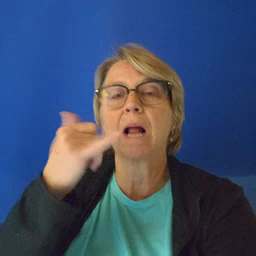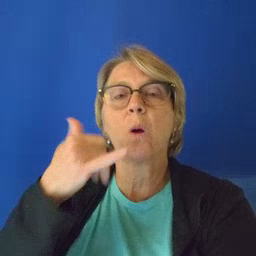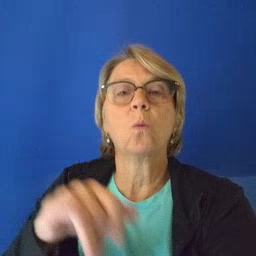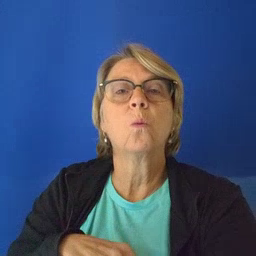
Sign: yellow